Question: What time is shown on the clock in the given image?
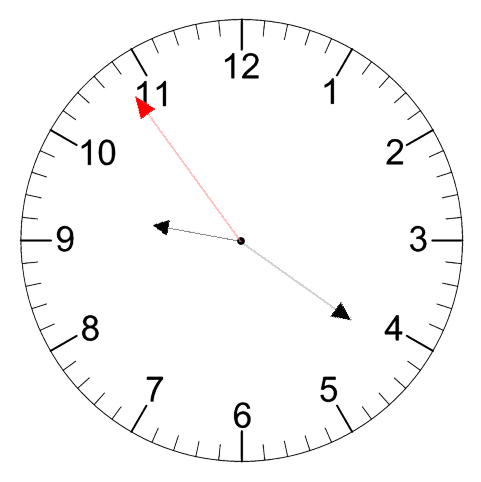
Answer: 09:20:54